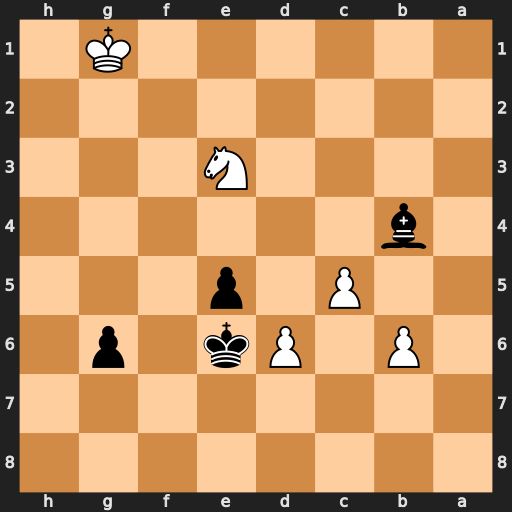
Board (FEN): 8/8/1P1Pk1p1/2P1p3/1b6/4N3/8/6K1
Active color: b
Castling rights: -
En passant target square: -
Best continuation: Bxc5 b7 Bxe3+ Kg2 Ba7